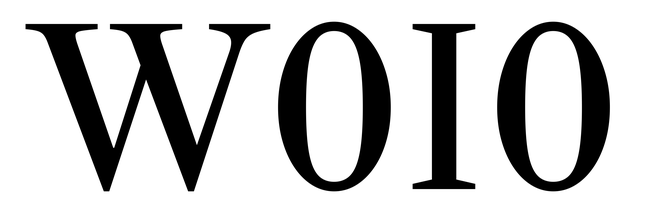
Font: LibreCaslonText_Regular